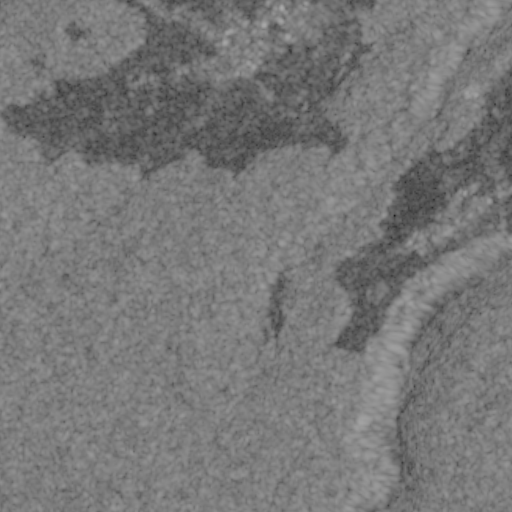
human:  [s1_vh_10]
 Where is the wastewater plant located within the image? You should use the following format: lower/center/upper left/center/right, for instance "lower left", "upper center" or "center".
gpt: The wastewater plant is located in the upper right of the image.
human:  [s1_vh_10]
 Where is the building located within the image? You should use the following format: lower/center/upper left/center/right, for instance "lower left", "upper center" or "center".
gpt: There is no building in the image.

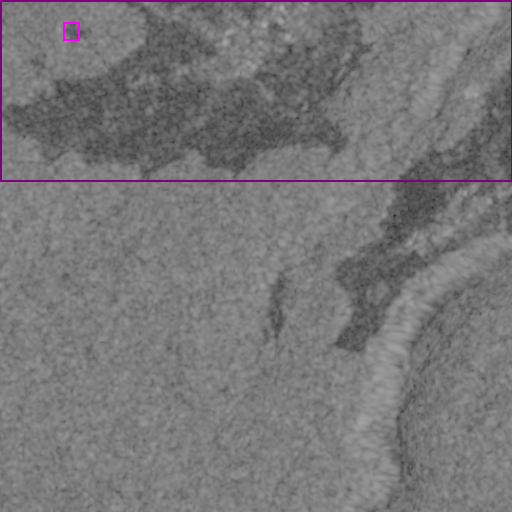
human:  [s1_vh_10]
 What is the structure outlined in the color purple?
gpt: The structure outlined in purple is a crop field.
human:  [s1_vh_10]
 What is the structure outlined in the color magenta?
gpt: The structure outlined in magenta is a park.
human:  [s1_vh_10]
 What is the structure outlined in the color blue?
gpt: There is no blue outline.